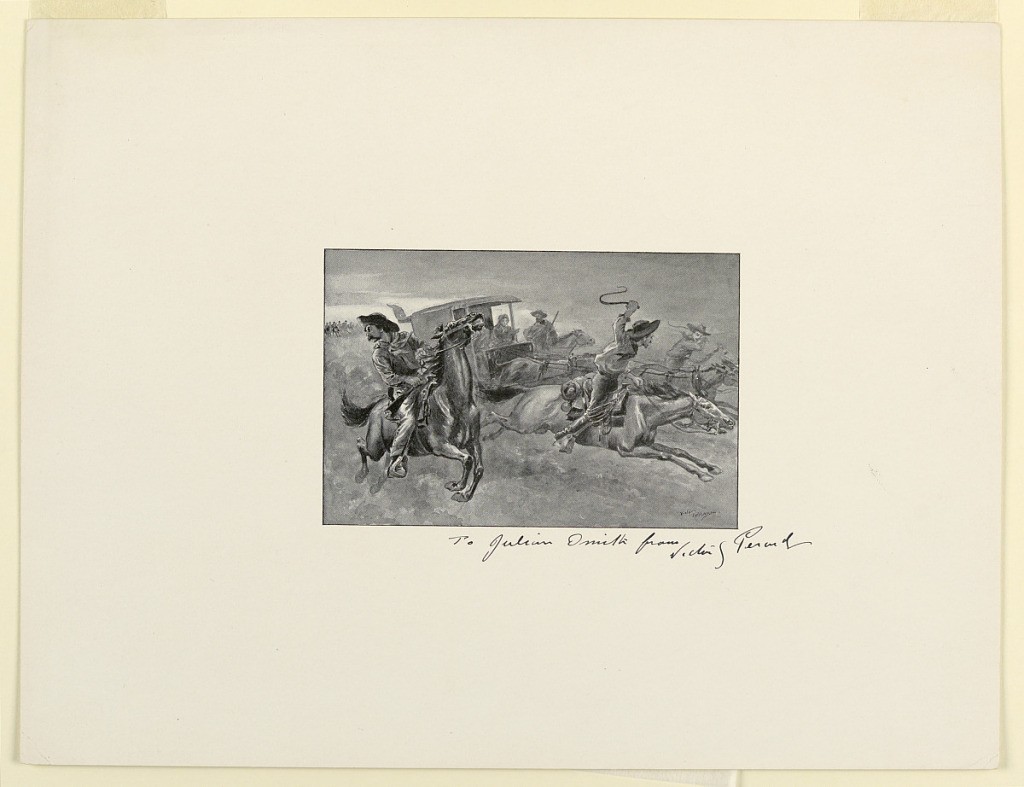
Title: Bandits Pursuing Cowboys
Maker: Victor Semon Pérard, American, 1870–1957
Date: ca. 1905
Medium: Ink on paper
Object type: Print
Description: Trial proof for illustration. Mounted cowboys guarding a coach carrying a woman flee from mounted pursuers.